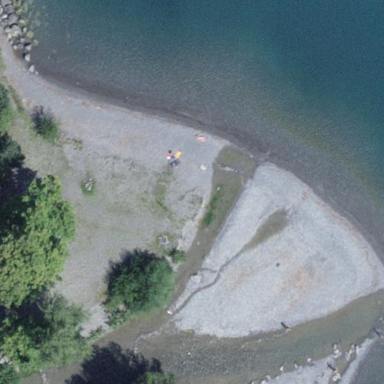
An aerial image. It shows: Beach with stony surface.